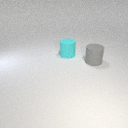
large gray rubber cylinder to the right of large cyan rubber cylinder